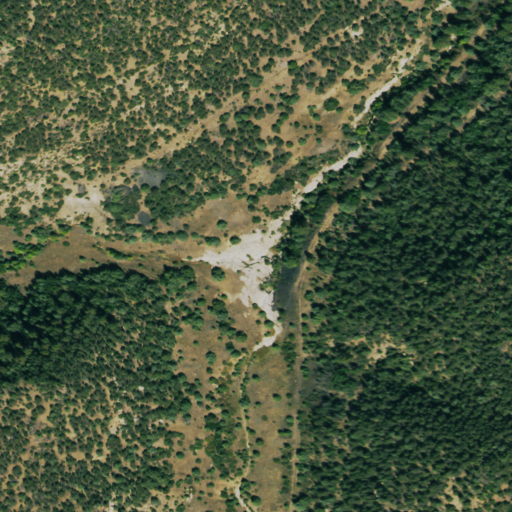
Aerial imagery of valley in Colorado named Forbes Canyon containing evergreen forest, shrub, woody wetlands, and herbaceous wetlands